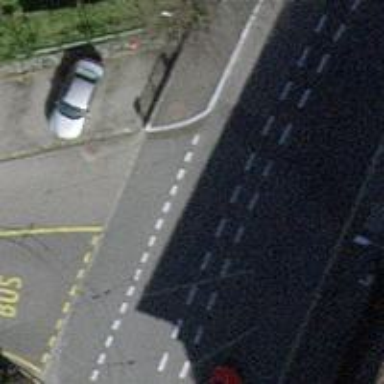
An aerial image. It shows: Public transport stop position.